Question: I'm trying to mapp jj to escape. I'm getting an error below. Fix?

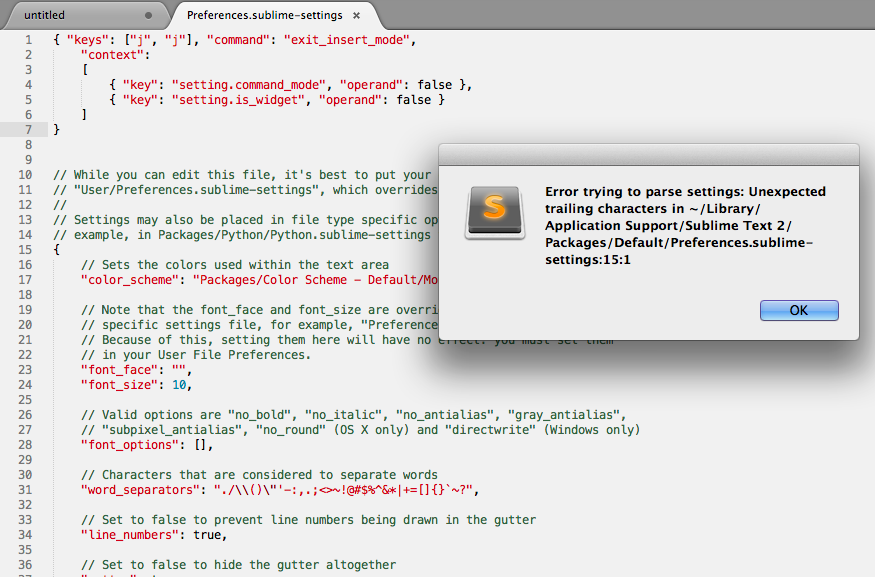
Answer: I think you should place your configuration code in 'Default (OS).sublime-keymap', not in 'Preferences.sublime-settings'.
You can find it in 'Sublime Text 2/Preferences/Key Bindings - User' menu.